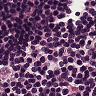
Metastatic tissue present: no